Question: I want to make the view look almost same on each of iPhone 6+, 6 and 5.
In the attached picture, I mean, that, for example, "Cancel" button should be 30 pixels from left edge of screen in iPhone 5, 35 px in 6 and 45 px for 6+ and the similar for other elements.
How can specific constrains sizes be placed for each type of it? If I use proportions in constrains, so buttons grow, but their sizes not controlled and spaces between elements I cant change also. Size classes with specific constrains sizes I also can't use, because cW aH is for 5 and 6 iphones the same. (as I understood).
I can't figure out how to do it.
How usually different designs for 6 and 6+ managed now?

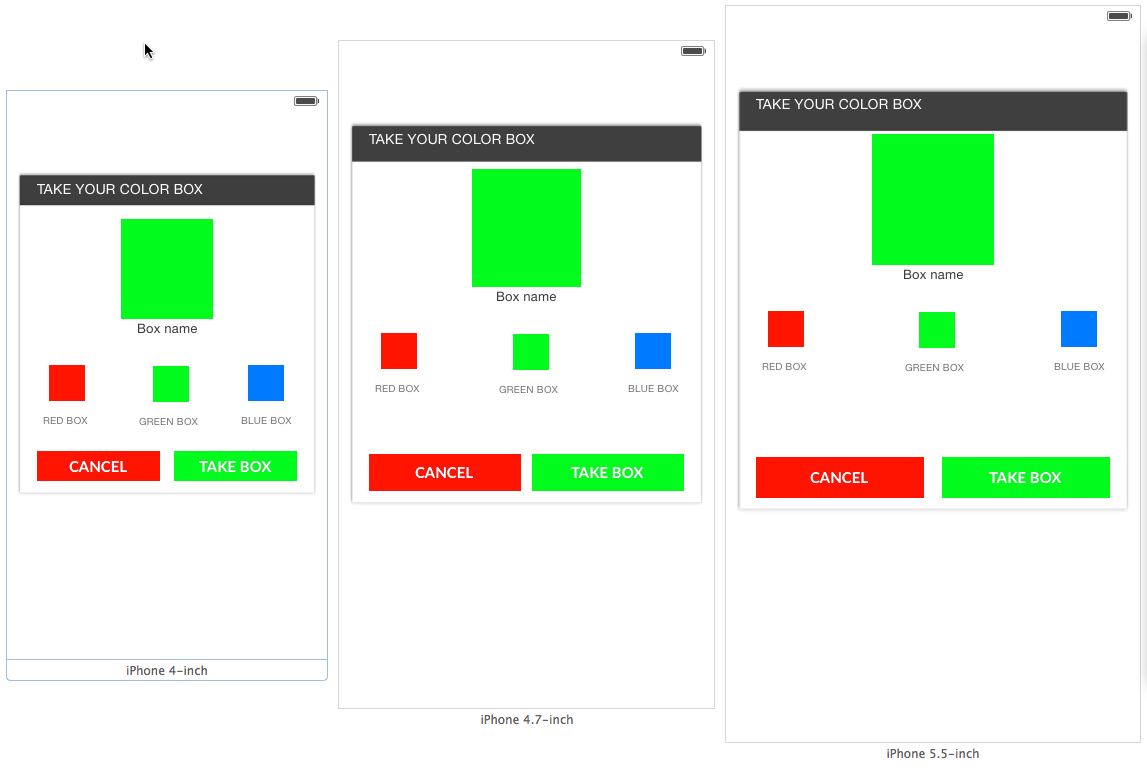
Answer: Why do you need to pick 30, 35 and 45px ? Is there a reason for that pixelish placement ?
---
You can use more flexible constraints by using their multiply value instead of the constant.
The constraints adjusts themselves depending on the superview dimensions.
iPhone5 iPhone 6 iPhone 6+ iPad iPhone4 landscape

Note how my are configured:

---

You can see that the values behaves kind of strangely, sometimes multiplier is > 1, sometimes it's between 1 and 2, or < 1 depending on the order of 'First Item' and 'Second Item'. You still can swap their order by clicking on them and selecting 'Reverse First And Second Item'.